Field crop: tomato
Growth stage: 2
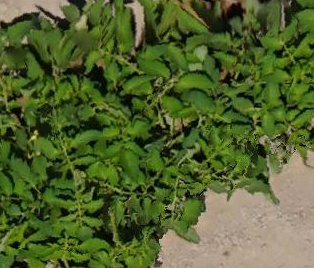
Species: tomato